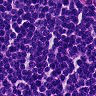
Metastatic tissue present: no